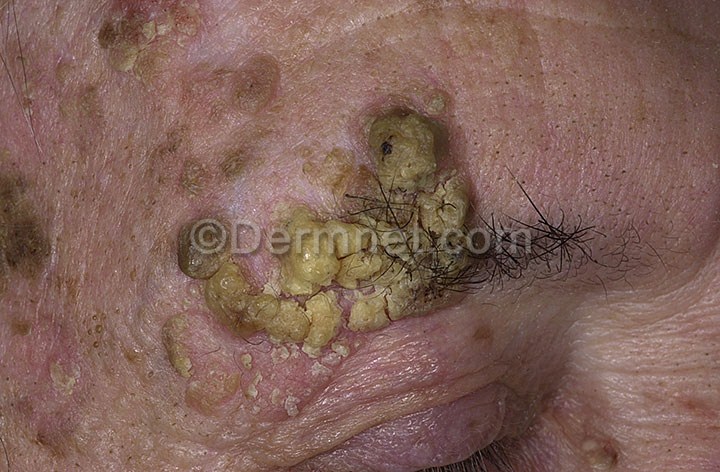
Disease: Actinic Keratosis Basal Cell Carcinoma and other Malignant Lesions